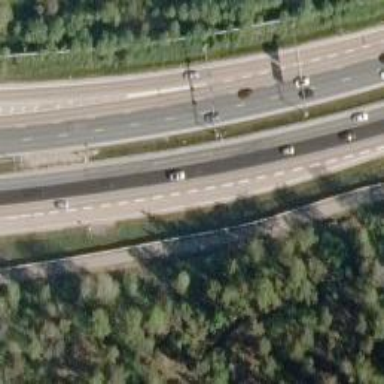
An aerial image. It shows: Asphalt road classified as trunk highway.